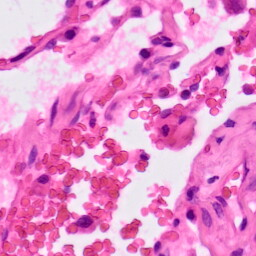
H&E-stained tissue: Lung